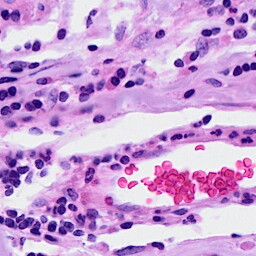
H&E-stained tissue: Breast